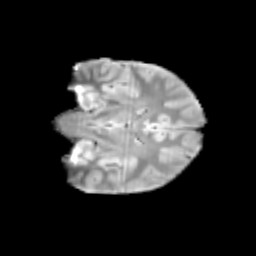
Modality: T2w
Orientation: coronal
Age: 12
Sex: male
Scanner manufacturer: siemens
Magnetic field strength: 3 T
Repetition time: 3.8 s
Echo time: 0.07 s